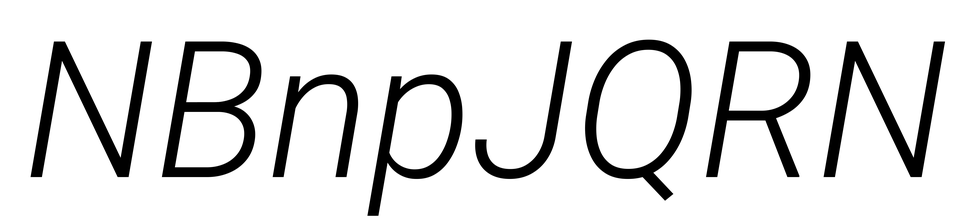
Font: Roboto-Italic_Light_Italic